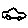
Label: car